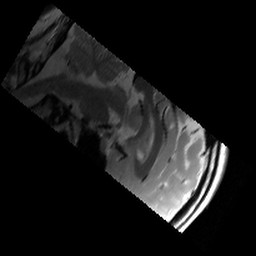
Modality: T2w
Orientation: sagittal
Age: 22
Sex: female
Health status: healthy
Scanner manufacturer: siemens
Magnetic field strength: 3 T
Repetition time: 6 s
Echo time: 0.064 s